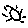
Label: sun